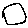
Label: circle